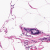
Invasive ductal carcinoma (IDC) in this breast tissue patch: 0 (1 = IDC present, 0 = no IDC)